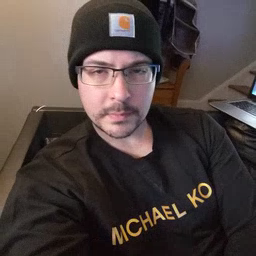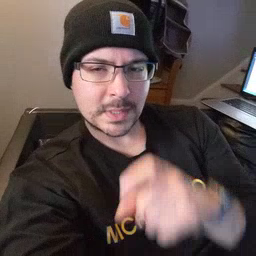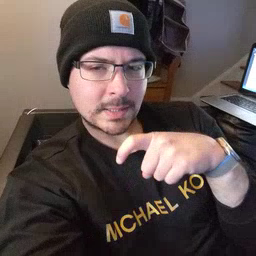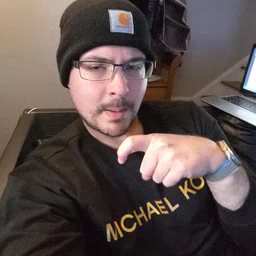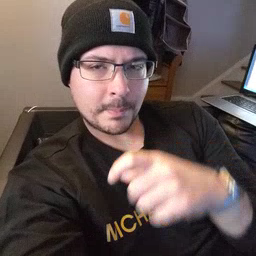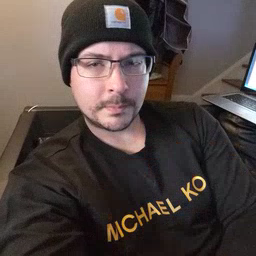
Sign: time